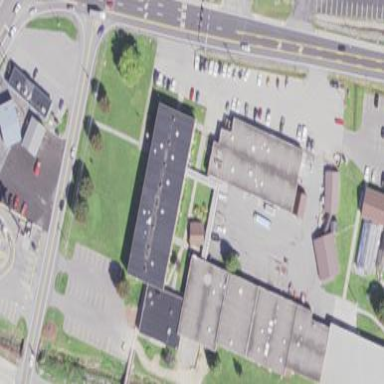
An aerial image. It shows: School building.